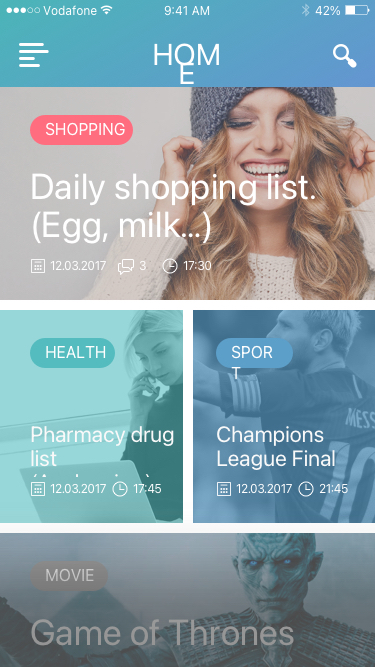
Text in this UI design:
Game of Thrones
MOVIE
Champions
League Final
21:45
12.03.2017
SPORT
Pharmacy drug
list (Analgesic…)
17:45
12.03.2017
HEALTH
Daily shopping list. (Egg, milk…)

17:30
3
12.03.2017
SHOPPING
HOME